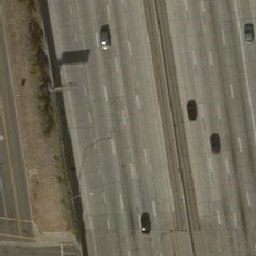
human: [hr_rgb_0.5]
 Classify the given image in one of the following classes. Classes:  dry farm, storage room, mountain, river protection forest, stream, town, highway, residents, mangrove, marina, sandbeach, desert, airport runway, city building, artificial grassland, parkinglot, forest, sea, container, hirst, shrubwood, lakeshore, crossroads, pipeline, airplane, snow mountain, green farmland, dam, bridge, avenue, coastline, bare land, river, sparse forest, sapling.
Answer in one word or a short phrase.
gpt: highway